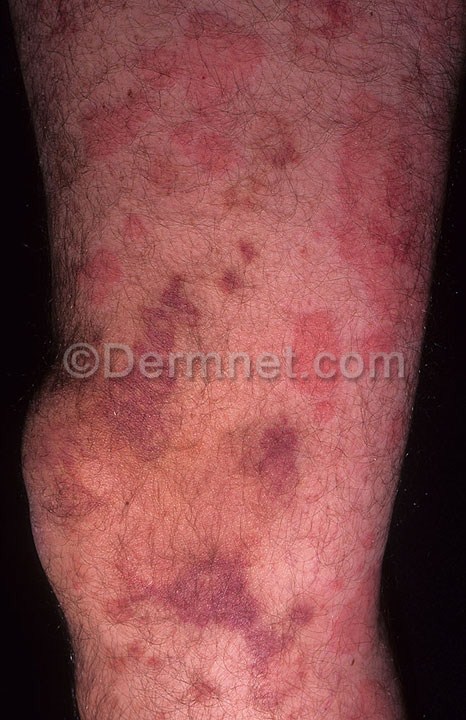
Disease: Urticaria Hives